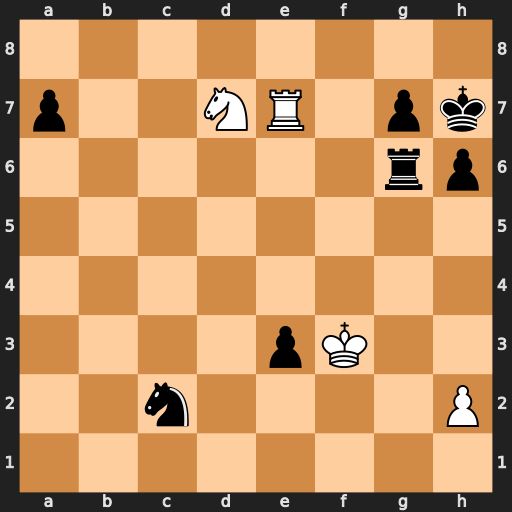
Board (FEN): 8/p2NR1pk/6rp/8/8/4pK2/2n4P/8
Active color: w
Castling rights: -
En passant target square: -
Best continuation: Nf8+ Kg8 Nxg6